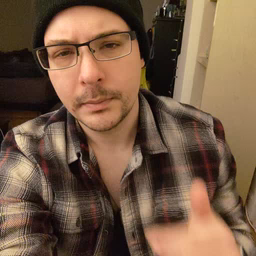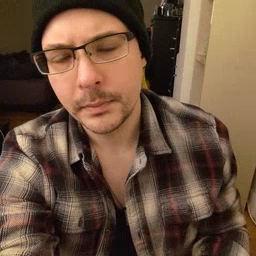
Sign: flower